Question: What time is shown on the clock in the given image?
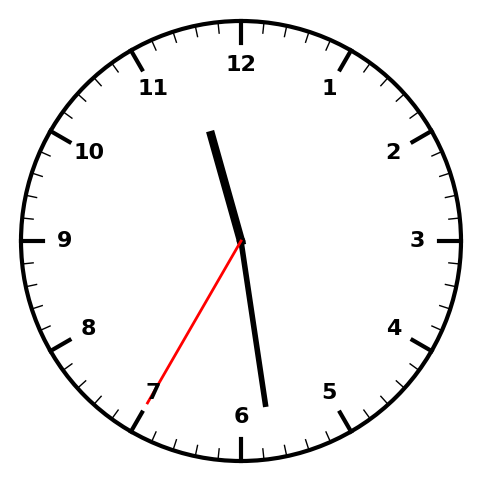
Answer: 11:28:35